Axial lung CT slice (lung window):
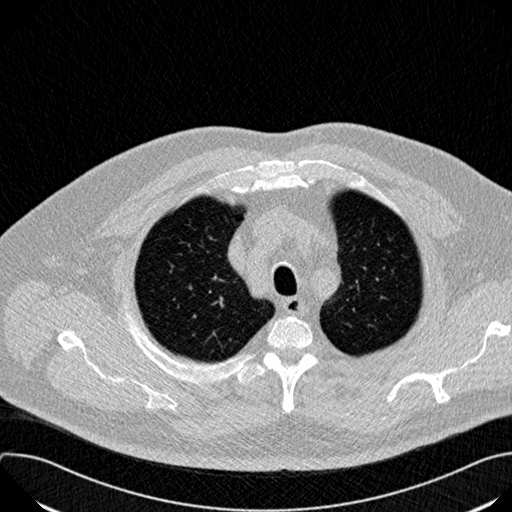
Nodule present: no